Aerial crown-view tile of a tropical tree (Barro Colorado Island, Panama), acquired 20241216:
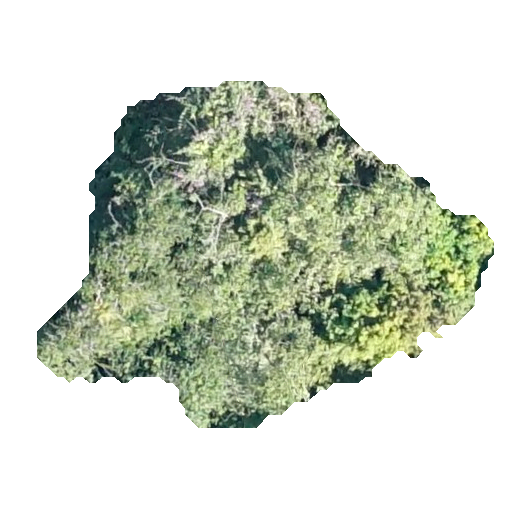
Species: Hura crepitans
GBIF accepted scientific name: Hura crepitans
Crown area: 147.266 m²